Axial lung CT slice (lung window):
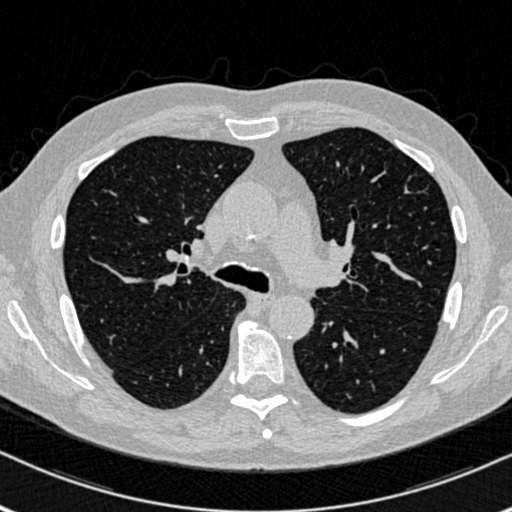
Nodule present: no